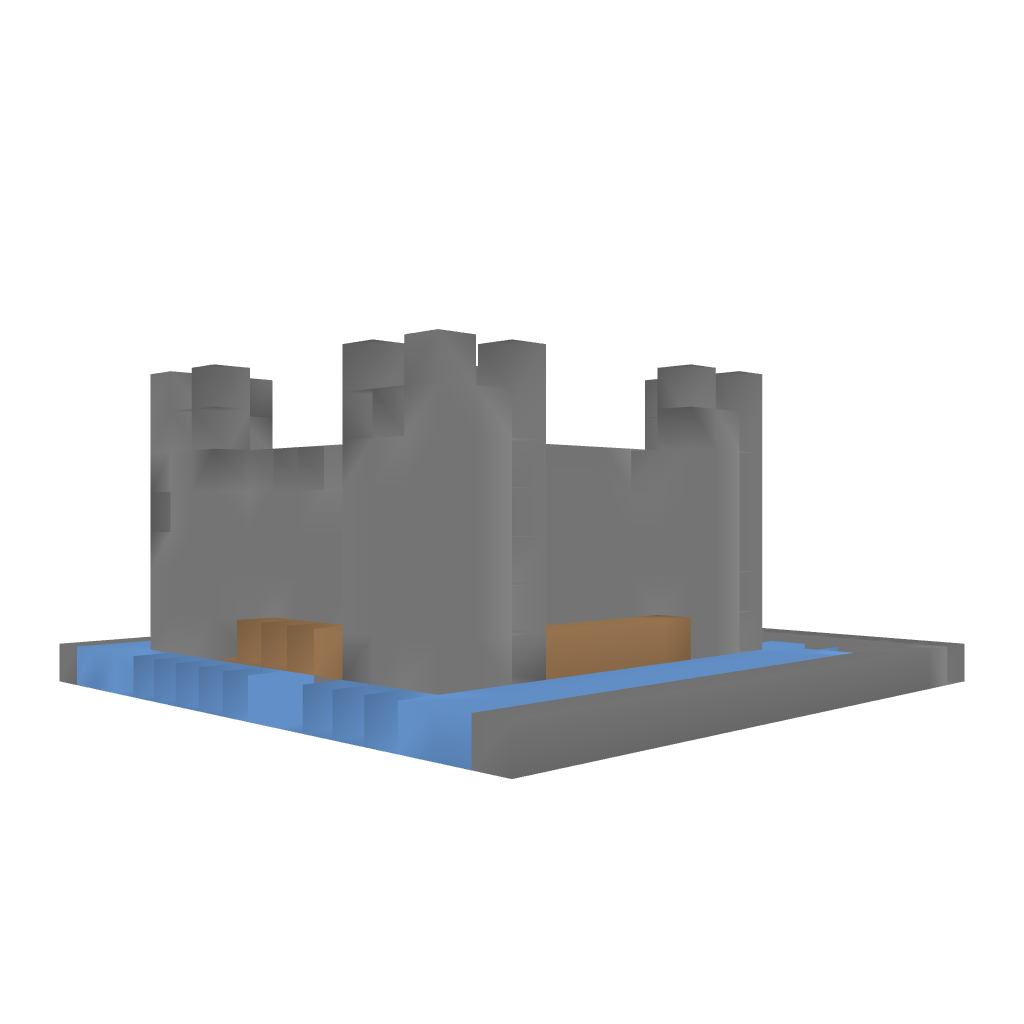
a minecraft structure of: Furnished Mini Castle good quality